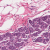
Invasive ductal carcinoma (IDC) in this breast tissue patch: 0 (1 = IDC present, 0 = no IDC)